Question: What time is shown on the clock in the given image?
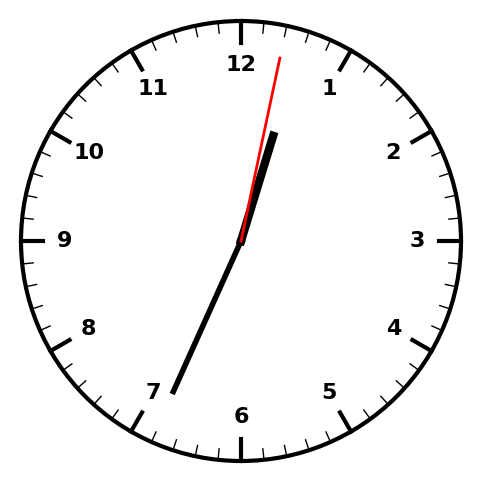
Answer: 12:34:02